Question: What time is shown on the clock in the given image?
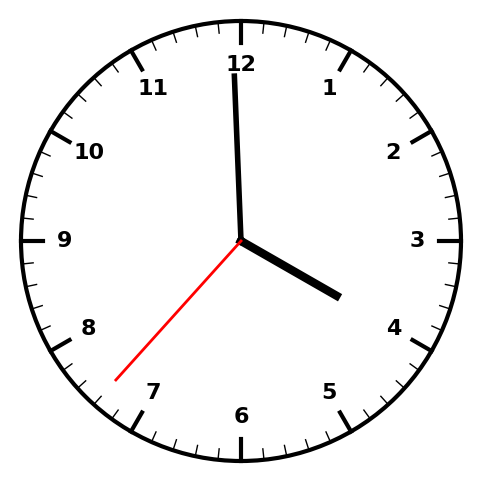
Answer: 03:59:37